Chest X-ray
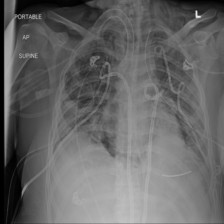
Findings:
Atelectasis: negative
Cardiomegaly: negative
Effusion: negative
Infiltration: positive
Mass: negative
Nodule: negative
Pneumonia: negative
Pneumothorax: positive
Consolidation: negative
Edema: negative
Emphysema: negative
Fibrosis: negative
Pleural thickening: negative
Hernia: negative